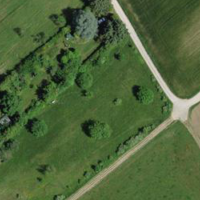
EUNIS habitat code: 52
Species observed at this site:
Tanacetum vulgare
Luscinia megarhynchos
Campanula glomerata
Chloris chloris
Saxicola rubicola
Jynx torquilla